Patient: sex M, age 48
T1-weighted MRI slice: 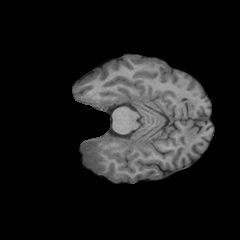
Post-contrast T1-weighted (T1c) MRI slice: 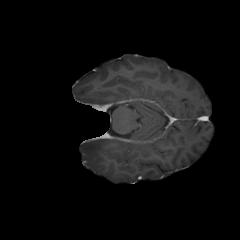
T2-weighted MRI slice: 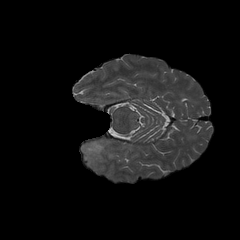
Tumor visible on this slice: yes
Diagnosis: Glioblastoma, IDH-wildtype
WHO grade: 4